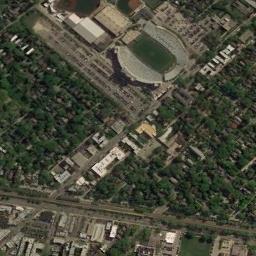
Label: stadium